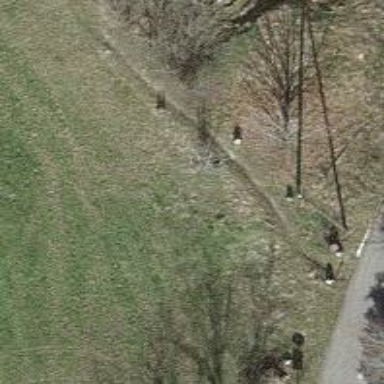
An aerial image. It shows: Path.